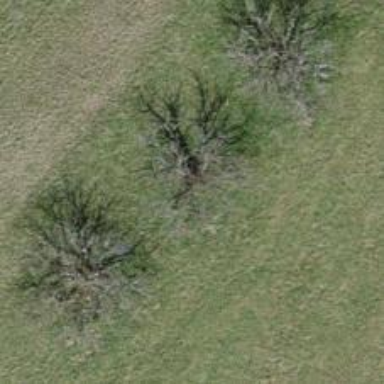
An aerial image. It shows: Broadleaved tree with lush leaves.